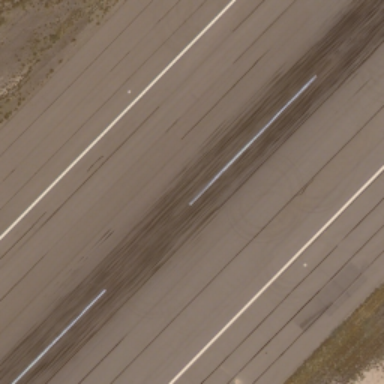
It is a straight runway with some mark lines on it .